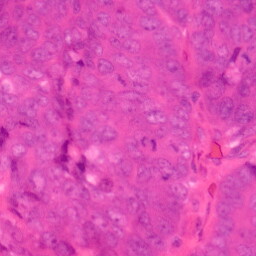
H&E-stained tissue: Colon